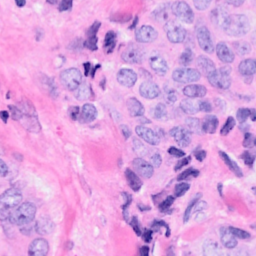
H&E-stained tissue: Breast